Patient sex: F
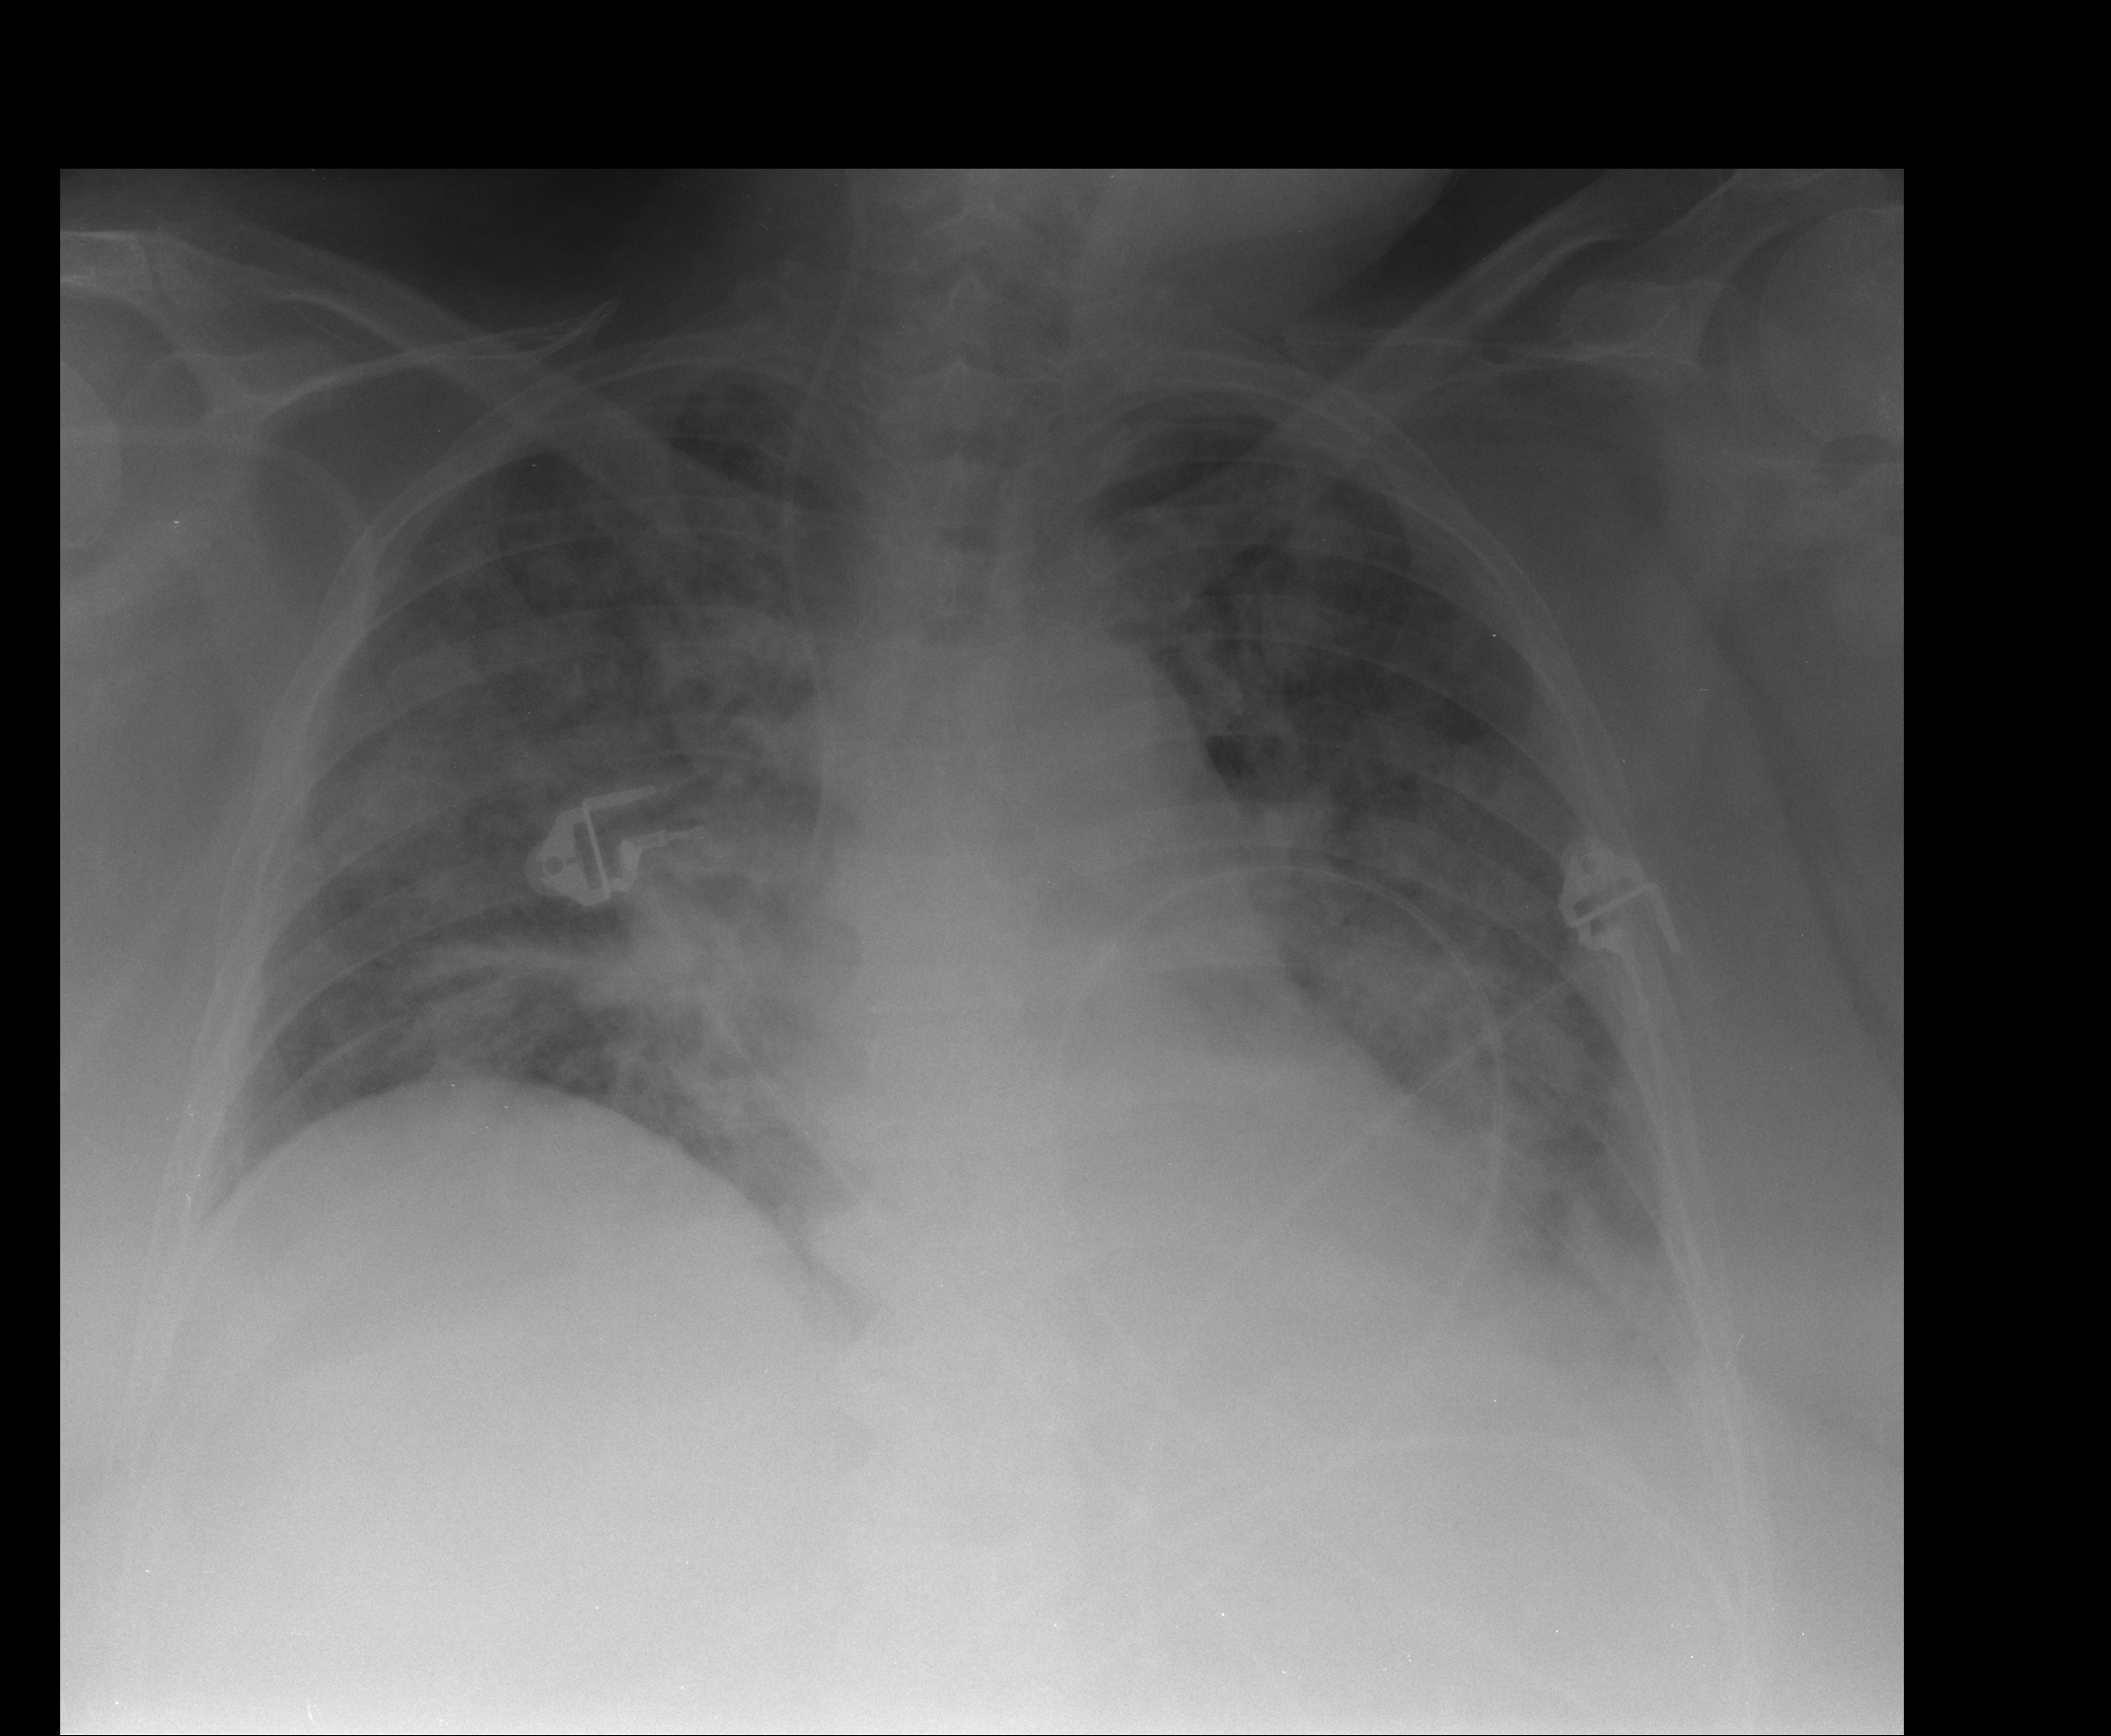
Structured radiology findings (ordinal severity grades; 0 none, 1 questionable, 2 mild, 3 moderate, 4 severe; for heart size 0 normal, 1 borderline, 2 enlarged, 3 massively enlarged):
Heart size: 2
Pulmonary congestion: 3
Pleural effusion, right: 1
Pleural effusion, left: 2
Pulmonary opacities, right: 3
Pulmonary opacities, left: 3
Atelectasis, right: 2
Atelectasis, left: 2